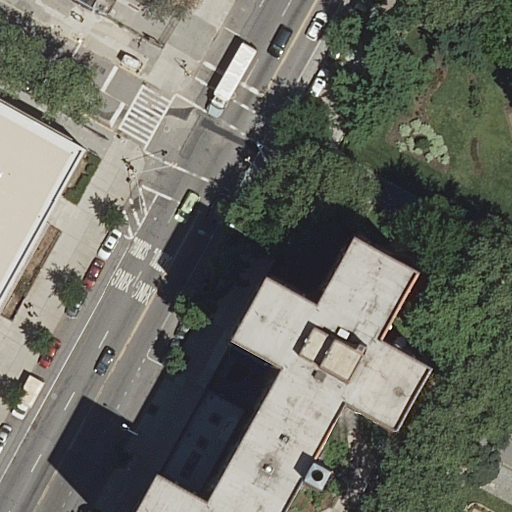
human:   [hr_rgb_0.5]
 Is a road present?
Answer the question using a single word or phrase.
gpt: yes

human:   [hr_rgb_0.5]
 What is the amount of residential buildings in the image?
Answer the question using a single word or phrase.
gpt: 2

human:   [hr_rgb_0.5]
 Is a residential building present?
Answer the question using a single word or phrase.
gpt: yes

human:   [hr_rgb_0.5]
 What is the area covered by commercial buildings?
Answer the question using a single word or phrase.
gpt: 0m2

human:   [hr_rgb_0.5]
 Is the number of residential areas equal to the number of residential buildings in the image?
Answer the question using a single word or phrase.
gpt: no

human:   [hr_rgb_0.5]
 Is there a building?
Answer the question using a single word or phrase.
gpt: yes

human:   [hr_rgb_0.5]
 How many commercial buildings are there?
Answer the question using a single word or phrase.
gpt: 0

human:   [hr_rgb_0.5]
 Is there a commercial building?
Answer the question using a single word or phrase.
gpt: no

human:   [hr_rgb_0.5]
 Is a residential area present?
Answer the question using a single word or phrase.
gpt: yes

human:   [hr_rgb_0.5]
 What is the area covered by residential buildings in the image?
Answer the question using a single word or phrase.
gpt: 1214m2

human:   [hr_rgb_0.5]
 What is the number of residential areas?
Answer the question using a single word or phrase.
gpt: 1

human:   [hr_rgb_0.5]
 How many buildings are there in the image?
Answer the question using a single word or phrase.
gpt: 3

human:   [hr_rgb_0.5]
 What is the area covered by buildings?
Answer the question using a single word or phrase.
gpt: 1542m2

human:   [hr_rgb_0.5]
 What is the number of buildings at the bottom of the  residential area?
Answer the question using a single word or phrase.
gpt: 3

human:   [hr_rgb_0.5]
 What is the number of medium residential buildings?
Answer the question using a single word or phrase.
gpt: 0

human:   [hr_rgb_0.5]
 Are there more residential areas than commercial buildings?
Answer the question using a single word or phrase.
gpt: yes

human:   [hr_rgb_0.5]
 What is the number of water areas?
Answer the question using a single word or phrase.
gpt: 0

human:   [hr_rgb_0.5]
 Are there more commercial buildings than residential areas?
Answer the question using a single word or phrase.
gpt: no

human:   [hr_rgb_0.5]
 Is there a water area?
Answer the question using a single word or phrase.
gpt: no

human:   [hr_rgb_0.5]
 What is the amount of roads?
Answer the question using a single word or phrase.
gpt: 2

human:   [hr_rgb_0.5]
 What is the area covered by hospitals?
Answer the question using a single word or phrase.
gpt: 7592m2

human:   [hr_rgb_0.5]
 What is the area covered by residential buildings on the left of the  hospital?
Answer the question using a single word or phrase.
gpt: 0m2

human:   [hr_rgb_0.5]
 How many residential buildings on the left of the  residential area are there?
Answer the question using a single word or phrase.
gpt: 2

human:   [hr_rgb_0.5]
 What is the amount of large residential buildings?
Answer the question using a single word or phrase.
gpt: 1

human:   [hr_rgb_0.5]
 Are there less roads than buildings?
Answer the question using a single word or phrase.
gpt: yes

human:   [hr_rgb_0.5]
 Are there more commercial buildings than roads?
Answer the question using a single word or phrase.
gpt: no

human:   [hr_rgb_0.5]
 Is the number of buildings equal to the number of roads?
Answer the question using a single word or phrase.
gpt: no

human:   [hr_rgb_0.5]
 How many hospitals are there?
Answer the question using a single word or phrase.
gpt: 1

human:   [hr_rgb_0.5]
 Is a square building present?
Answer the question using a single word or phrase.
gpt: no

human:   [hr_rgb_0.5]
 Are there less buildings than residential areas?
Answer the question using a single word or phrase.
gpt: no

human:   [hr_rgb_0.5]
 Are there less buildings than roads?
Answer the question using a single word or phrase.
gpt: no

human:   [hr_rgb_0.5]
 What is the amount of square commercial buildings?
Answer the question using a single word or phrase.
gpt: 0

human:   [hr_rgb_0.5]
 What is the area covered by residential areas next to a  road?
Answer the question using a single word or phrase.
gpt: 193m2

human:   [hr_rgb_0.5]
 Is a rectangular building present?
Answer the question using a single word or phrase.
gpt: yes

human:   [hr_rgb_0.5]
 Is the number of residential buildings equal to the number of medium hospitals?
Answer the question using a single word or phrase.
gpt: no

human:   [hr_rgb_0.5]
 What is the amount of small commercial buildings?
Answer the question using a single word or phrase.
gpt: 0

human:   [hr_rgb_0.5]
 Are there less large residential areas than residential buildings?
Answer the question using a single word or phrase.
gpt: yes

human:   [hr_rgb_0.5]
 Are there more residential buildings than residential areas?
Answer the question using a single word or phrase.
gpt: yes

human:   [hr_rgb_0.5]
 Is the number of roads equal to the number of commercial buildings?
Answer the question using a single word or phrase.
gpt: no

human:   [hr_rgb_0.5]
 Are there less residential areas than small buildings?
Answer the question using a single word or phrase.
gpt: no

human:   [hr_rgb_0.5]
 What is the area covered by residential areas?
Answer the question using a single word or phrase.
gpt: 193m2

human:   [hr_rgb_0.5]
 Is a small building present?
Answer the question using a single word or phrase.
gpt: yes

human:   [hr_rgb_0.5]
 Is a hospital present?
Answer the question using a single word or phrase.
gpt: yes

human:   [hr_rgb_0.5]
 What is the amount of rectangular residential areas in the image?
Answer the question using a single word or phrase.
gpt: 1

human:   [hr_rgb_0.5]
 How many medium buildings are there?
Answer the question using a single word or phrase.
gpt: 1

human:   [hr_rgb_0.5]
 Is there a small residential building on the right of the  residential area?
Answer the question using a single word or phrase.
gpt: no

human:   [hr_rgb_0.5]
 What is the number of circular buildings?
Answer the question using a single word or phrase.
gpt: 0

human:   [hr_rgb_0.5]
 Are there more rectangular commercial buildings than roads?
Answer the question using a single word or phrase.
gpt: no

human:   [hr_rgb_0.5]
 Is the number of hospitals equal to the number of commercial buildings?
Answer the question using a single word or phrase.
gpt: no

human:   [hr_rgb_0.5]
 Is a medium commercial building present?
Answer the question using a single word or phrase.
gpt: no

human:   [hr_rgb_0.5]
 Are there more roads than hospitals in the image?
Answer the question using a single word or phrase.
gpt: yes

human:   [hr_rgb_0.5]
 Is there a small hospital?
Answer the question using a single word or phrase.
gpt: no

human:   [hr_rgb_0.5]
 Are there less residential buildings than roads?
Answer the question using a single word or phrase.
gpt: no

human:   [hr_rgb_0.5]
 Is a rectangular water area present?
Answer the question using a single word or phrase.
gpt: no

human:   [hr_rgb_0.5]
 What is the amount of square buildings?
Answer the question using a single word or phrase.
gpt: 0

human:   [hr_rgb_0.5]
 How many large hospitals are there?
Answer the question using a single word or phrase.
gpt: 1

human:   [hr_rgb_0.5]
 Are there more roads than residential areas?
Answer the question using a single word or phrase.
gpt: yes

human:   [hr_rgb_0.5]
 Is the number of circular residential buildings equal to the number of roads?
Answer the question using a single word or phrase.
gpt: no

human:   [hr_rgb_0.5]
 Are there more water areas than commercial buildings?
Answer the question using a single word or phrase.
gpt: no

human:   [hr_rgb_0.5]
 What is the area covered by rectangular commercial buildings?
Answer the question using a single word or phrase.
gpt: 0m2

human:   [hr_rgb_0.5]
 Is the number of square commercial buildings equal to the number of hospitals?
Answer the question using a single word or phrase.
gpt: no

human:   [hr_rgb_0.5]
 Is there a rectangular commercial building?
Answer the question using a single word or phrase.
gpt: no

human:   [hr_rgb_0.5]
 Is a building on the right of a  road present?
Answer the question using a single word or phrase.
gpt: yes

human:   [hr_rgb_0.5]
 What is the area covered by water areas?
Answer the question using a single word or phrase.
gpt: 0m2